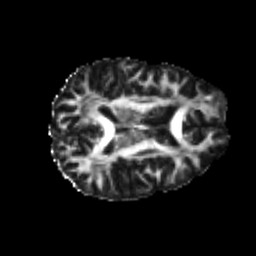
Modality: FA
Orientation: axial
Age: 23
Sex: female
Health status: healthy
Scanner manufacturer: philips
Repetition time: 7.389 s
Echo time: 0.08599 s